Question: I am using Apache FOP 1.1 and kalinga.ttf font for Odiya Language(an indian language).
I got following error.

Please do the needful if there is any alternative or solution for this.
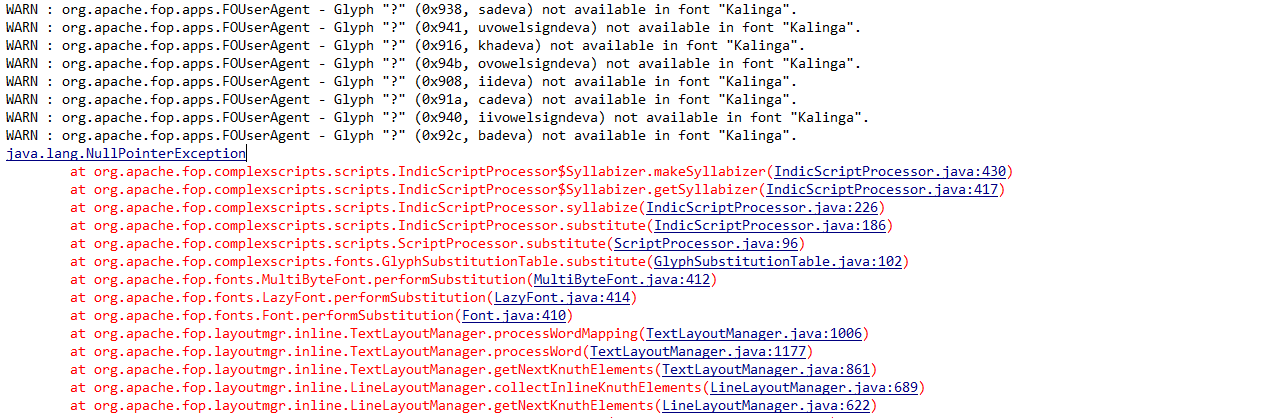
Answer: As information read from this page,there is scope for Future development of Oriya Language
1. <URL>
2. <URL>